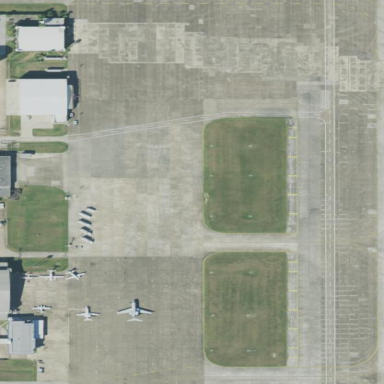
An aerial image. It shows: Apron at the airport.